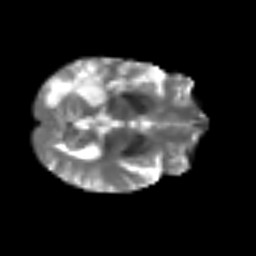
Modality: T2w
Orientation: axial
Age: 58
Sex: male
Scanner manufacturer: siemens
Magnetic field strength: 3 T
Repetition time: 3.2 s
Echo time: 0.081 s